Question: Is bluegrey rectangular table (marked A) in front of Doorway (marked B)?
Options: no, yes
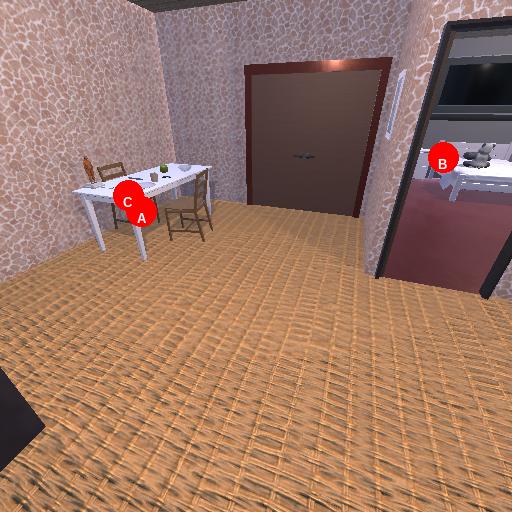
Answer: no